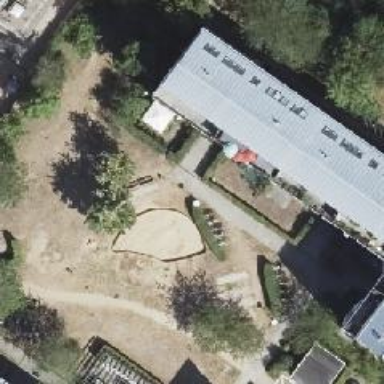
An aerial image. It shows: Playground area for leisure land.